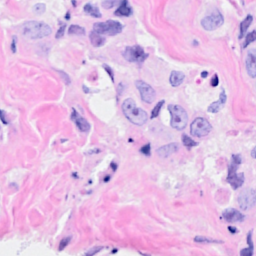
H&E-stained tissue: Breast